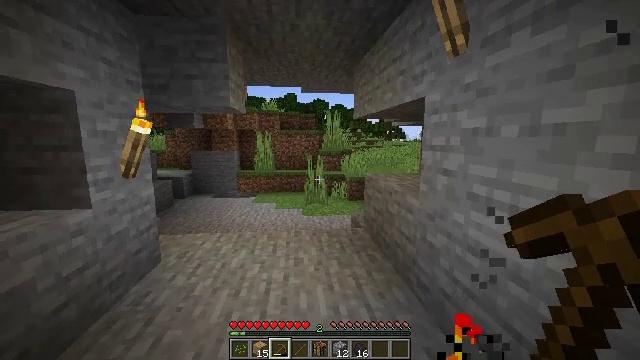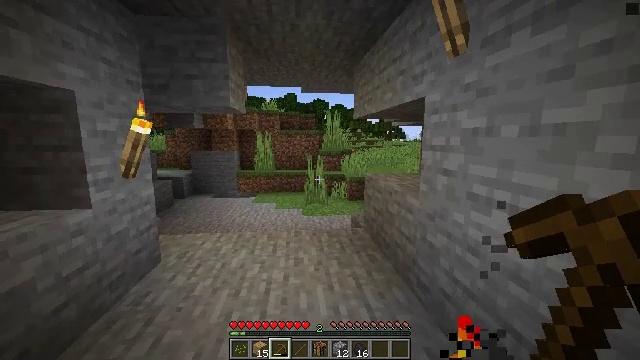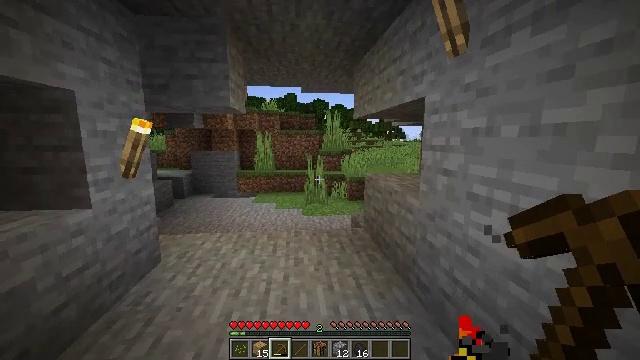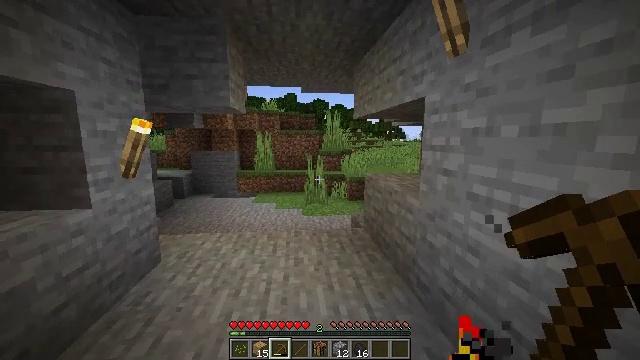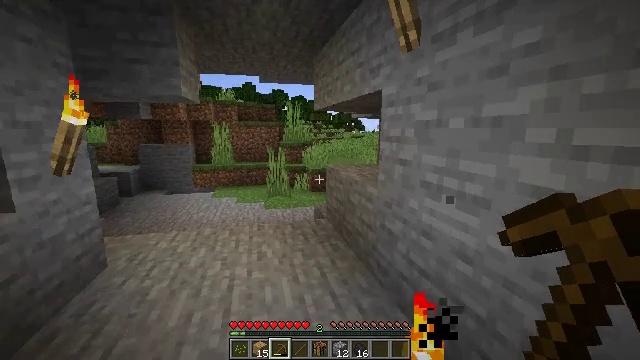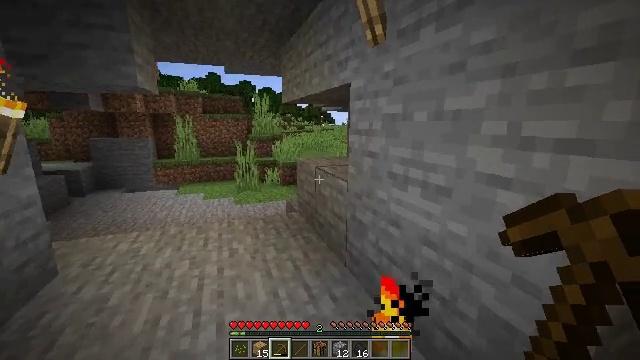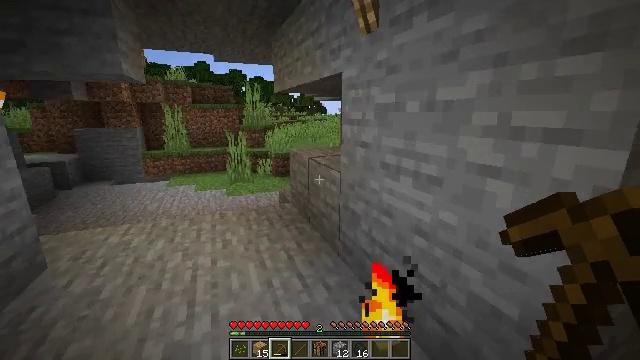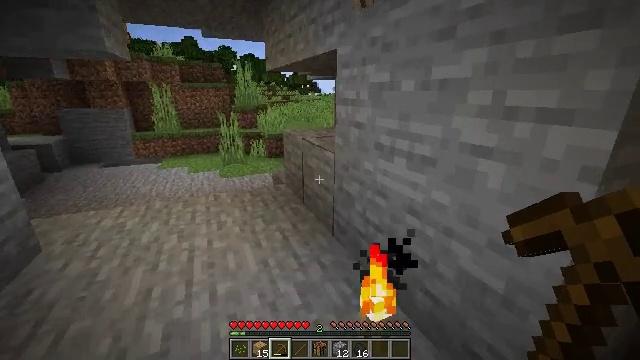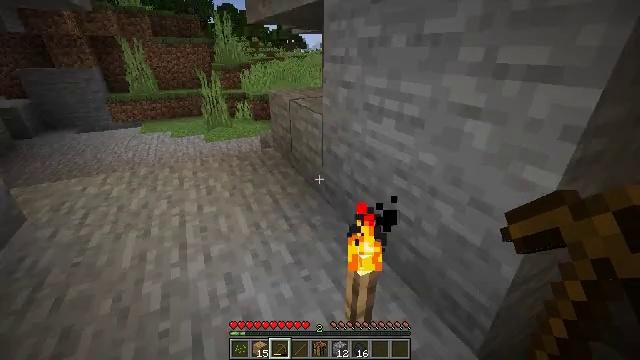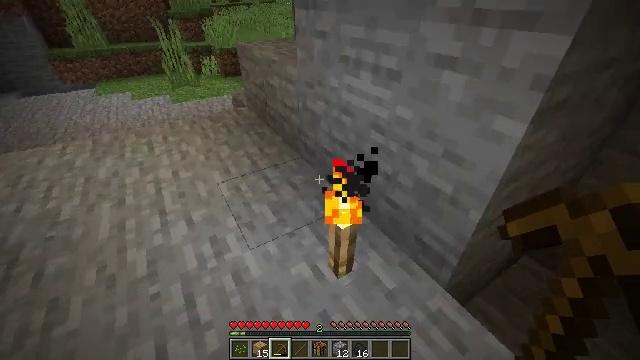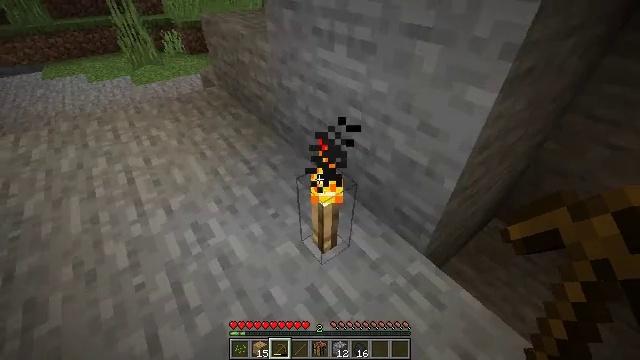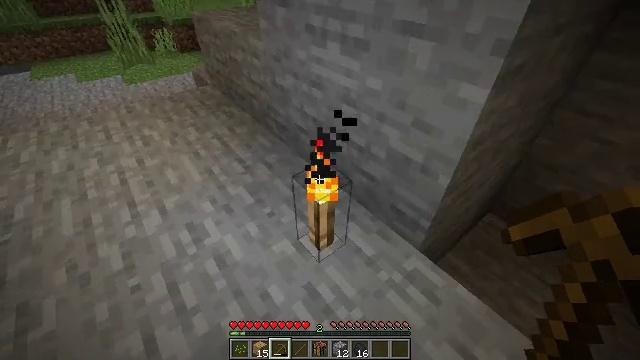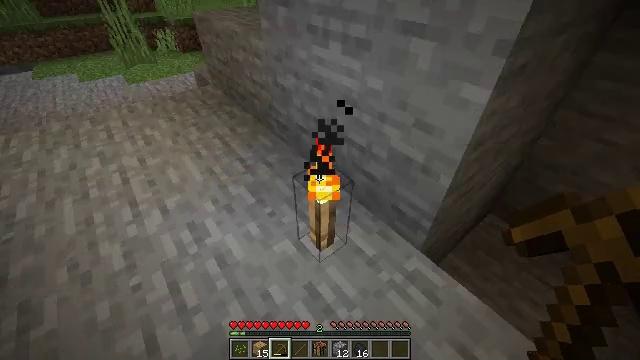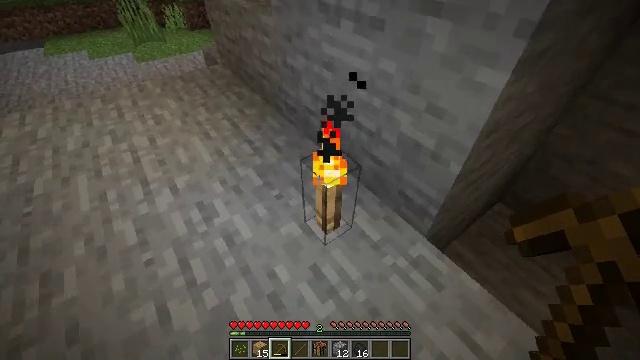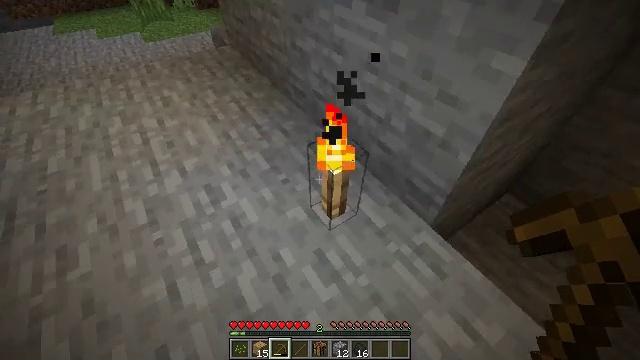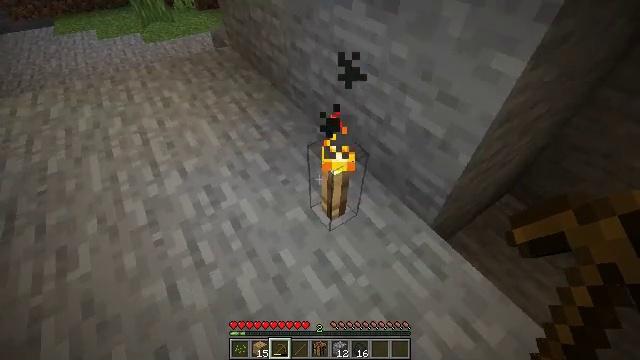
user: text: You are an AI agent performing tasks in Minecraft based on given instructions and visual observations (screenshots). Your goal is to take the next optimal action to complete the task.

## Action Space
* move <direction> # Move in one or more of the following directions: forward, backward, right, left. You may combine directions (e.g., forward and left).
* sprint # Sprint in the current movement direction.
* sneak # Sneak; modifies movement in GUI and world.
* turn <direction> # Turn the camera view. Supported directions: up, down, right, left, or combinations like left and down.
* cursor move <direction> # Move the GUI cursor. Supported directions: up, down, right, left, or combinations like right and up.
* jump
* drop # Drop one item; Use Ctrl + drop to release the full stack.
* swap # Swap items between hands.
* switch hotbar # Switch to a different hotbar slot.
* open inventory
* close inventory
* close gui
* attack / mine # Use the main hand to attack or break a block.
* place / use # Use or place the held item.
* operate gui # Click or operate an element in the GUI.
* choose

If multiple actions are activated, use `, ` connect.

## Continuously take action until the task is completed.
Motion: motion action
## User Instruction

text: Break the torch to collect it.
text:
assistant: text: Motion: no_op
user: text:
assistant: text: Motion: no_op
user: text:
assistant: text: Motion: no_op
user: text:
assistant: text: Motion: turn right and down
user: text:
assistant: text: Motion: turn right and down
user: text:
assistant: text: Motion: turn right and down
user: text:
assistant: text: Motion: turn right and down
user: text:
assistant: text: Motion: turn right and down
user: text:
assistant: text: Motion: turn right and down
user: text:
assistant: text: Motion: turn right and down
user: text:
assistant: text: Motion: turn right
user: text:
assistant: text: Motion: no_op
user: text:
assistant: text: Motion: turn left and down
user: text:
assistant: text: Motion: turn left and down
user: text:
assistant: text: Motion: no_op
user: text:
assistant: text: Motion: attack / mine
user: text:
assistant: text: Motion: attack / mine
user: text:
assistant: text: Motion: turn right and up, attack / mine
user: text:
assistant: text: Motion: move forward, turn right and up, attack / mine
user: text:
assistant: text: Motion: move forward, turn right and up
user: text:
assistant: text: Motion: no_op